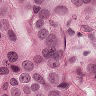
Metastatic tissue present: yes